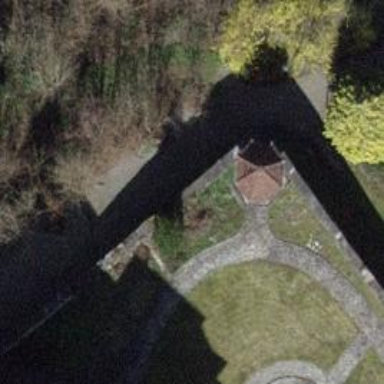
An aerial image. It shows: Retaining wall.